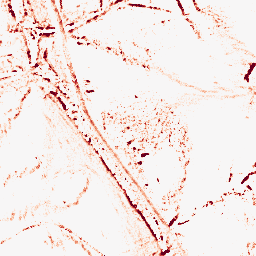
Category: morphological
Decomposition family: morphological_diamond
Decomposition parameters: operation: opening
radius: 3
Upsampling method: area
Upsampling parameters: scale: 2
Upsampling scale: 2